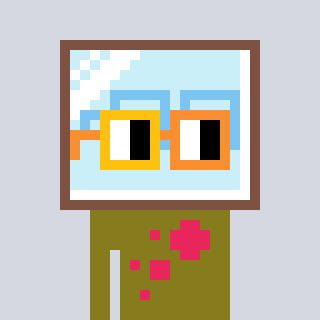
a pixel art character with square yellow and orange glasses, a mirror-shaped head and a gunk-colored body on a cool background